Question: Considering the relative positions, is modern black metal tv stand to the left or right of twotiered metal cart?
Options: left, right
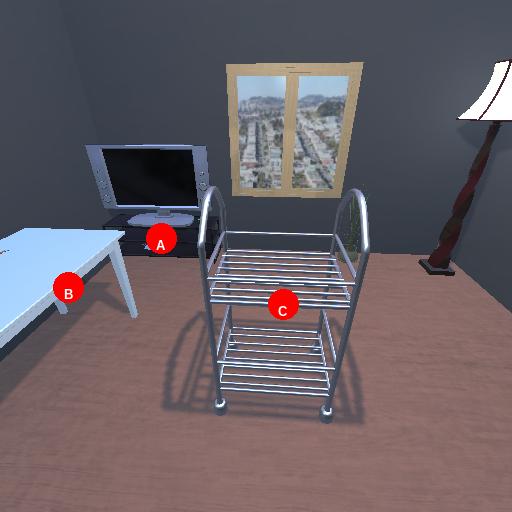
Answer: left